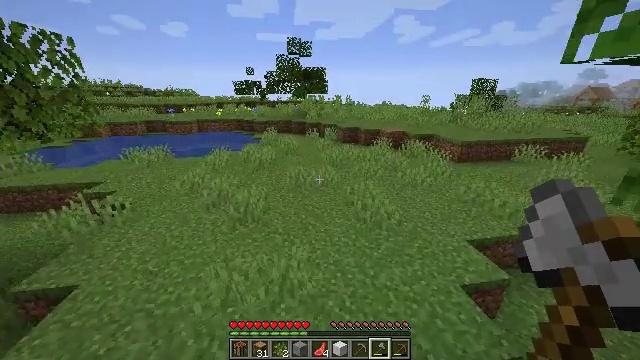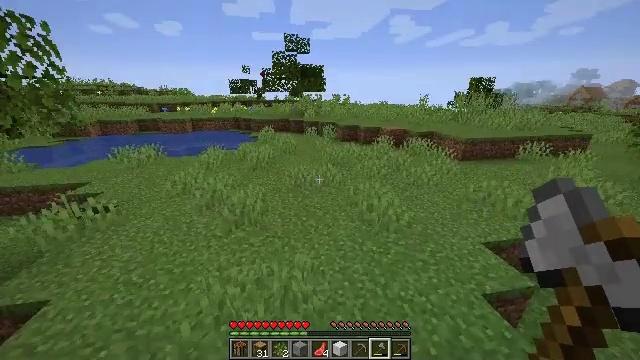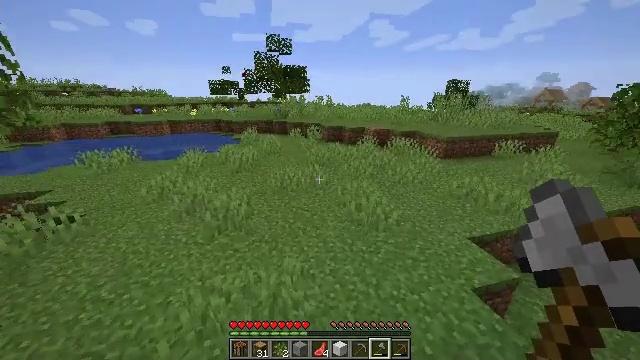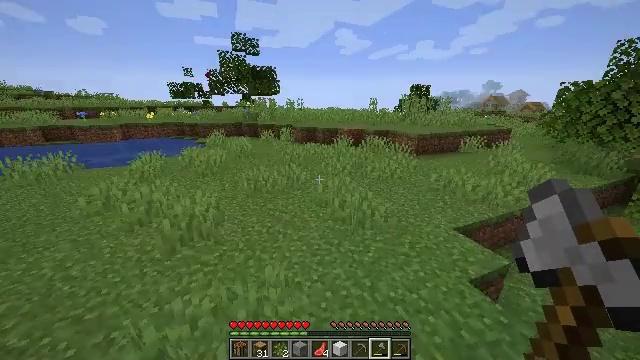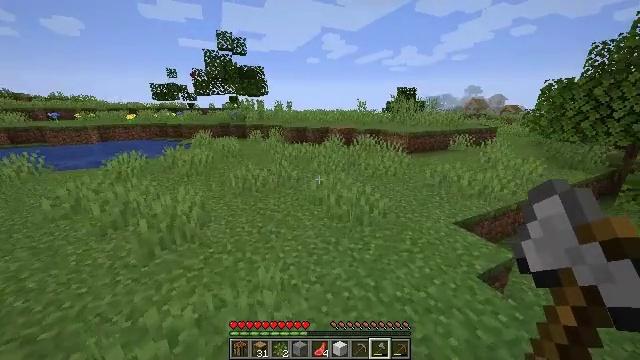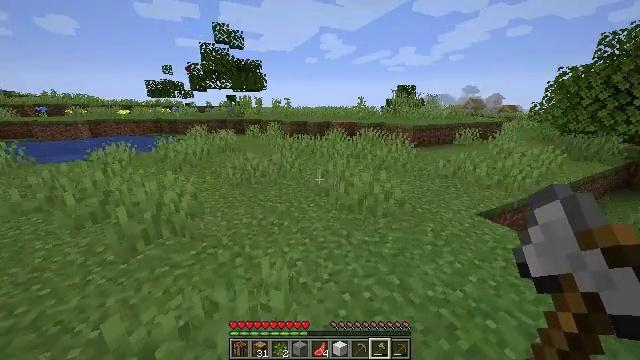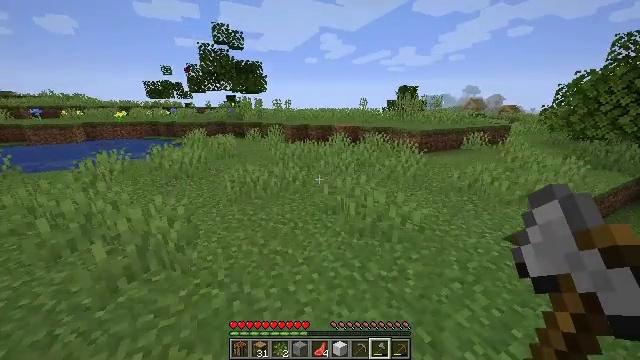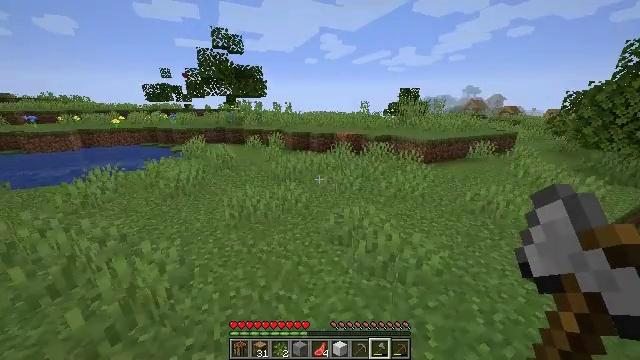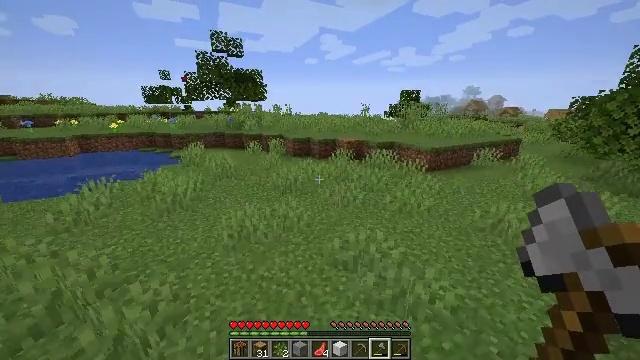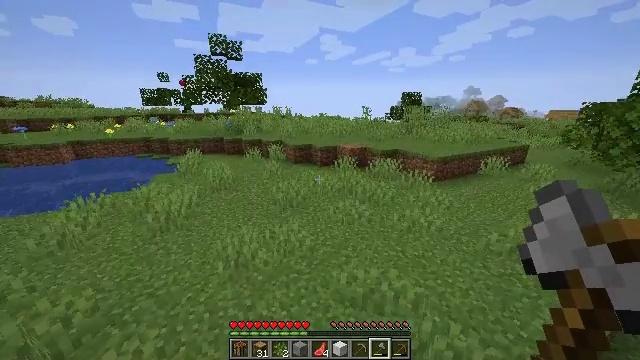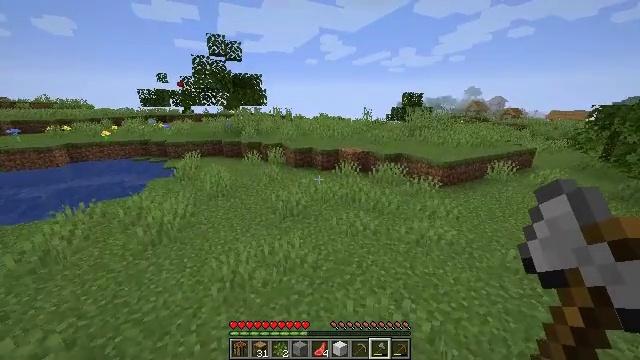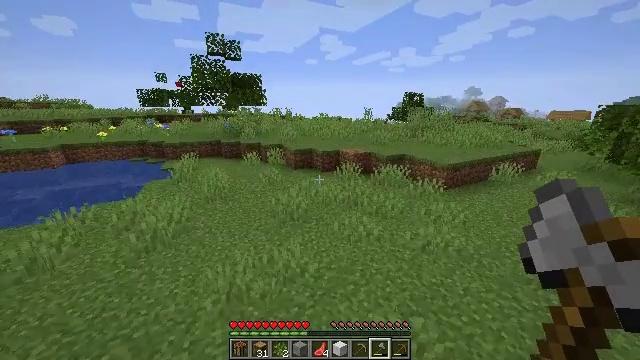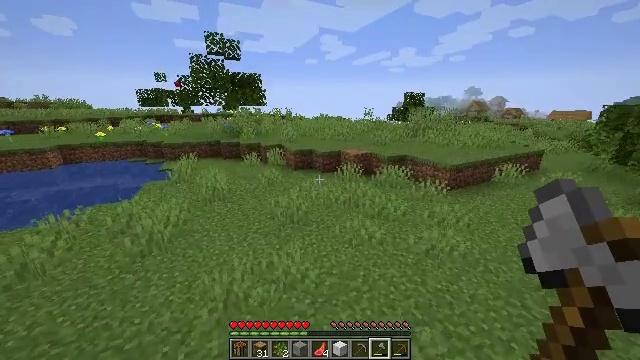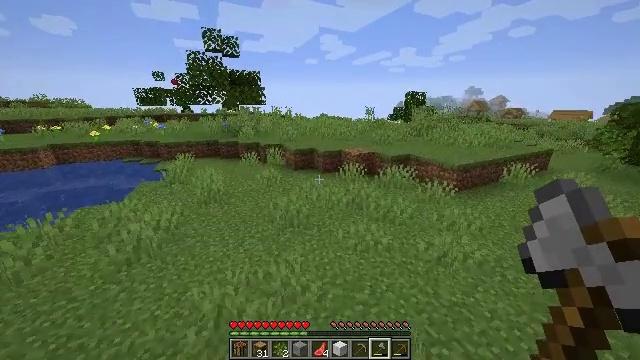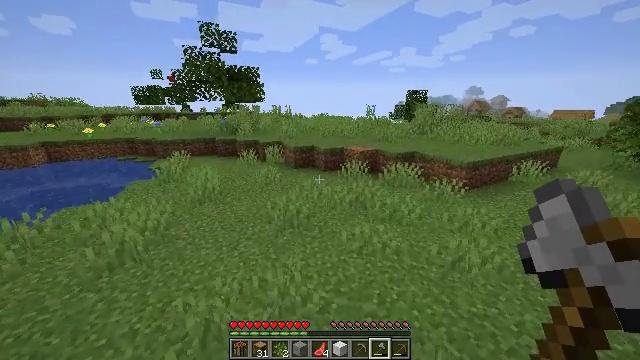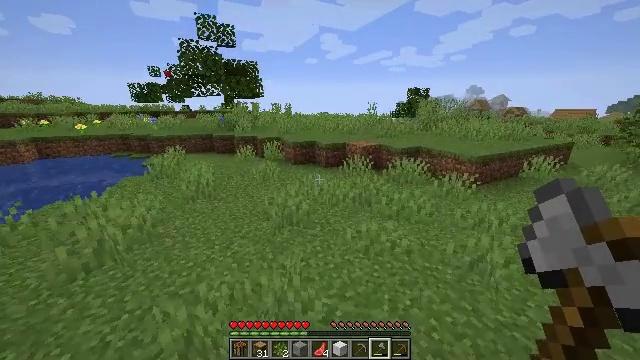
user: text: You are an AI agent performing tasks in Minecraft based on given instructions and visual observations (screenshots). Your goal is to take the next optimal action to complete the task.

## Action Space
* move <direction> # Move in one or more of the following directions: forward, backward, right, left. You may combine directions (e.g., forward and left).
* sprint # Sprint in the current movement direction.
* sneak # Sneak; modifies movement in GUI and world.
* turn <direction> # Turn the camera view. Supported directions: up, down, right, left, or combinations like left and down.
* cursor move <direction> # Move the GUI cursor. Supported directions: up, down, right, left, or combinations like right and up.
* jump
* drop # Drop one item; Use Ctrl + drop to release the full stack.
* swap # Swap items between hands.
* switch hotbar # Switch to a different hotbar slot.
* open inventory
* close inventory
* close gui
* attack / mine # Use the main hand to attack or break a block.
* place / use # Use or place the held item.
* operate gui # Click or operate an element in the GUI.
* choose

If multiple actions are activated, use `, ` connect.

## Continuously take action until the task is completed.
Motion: motion action
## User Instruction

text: Drop a light gray wool block.
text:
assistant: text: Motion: move forward, sprint, jump
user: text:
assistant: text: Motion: move forward, sprint, turn right, jump
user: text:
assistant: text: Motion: move forward, sprint, turn right and up, jump
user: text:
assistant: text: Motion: move forward, sprint, turn right, jump
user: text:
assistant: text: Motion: move forward, sprint, jump
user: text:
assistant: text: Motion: move forward, sprint, jump
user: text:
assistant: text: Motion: move forward, sprint, jump
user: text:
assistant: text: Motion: move forward, sprint, jump
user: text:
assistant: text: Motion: move forward, sprint, jump
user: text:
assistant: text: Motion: move forward, sprint, jump
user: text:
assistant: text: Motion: move forward, sprint, jump
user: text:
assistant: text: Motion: move forward, sprint, jump
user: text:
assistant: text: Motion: move forward, sprint, jump
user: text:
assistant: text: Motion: move forward, sprint, jump
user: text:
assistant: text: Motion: move forward, sprint, jump
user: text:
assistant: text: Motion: move forward, sprint, jump
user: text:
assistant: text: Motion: move forward, sprint, jump
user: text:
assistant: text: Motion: move forward, sprint, jump
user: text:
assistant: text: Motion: move forward, sprint, jump
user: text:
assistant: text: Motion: move forward, sprint, jump
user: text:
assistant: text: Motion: move forward, sprint, jump
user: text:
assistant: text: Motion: move forward, sprint, jump
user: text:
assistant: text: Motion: move forward, sprint, jump
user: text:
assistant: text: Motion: move forward, sprint
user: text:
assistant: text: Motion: move forward, sprint
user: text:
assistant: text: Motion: move forward, sprint
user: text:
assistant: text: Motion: move forward, sprint, turn left
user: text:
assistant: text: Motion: move forward, sprint, turn left and down
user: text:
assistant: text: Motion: move forward, sprint, turn left and up
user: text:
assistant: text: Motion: move forward, sprint, turn left and up